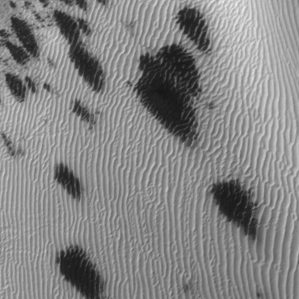
Label: frost